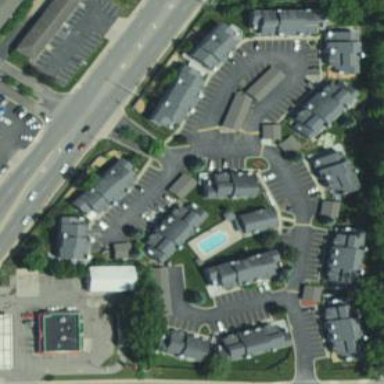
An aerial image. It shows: Condominium in residential area.